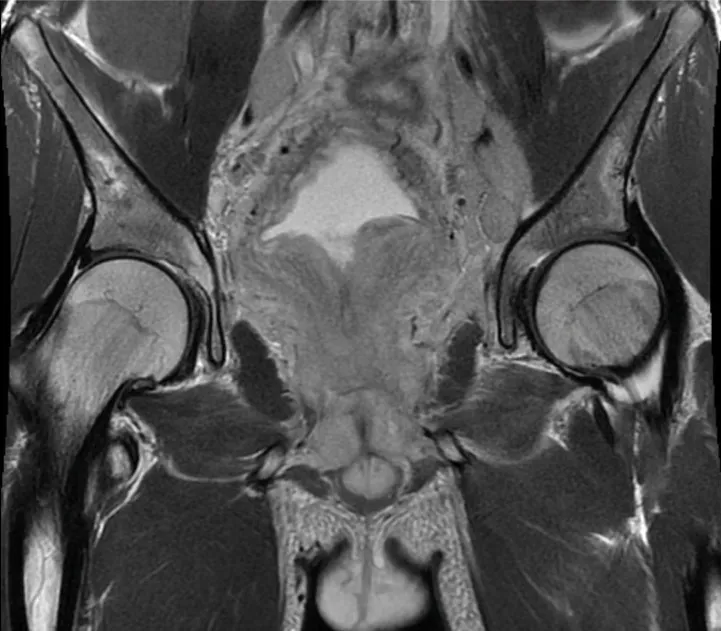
The MRI figure showed diffuse abnormal signals in the pelvis and pelvic extraperitoneal space. The prostate was enlarged, and there was extensive swelling of the bladder, rectum, sigmoid colon bowel wall, pelvic floor muscle groups, pelvic peritoneum, and pelvic sacral fascia. Lymph nodes in the pelvic and bilateral inguinal regions were increased and partly enlarged.
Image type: radiology (mri)